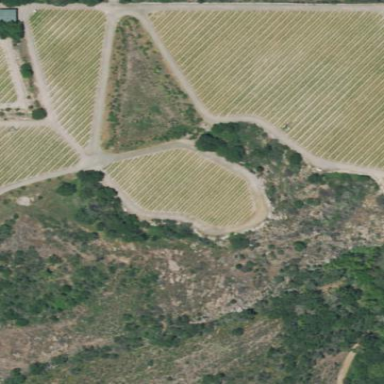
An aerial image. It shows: Vineyard growing wine grapes.